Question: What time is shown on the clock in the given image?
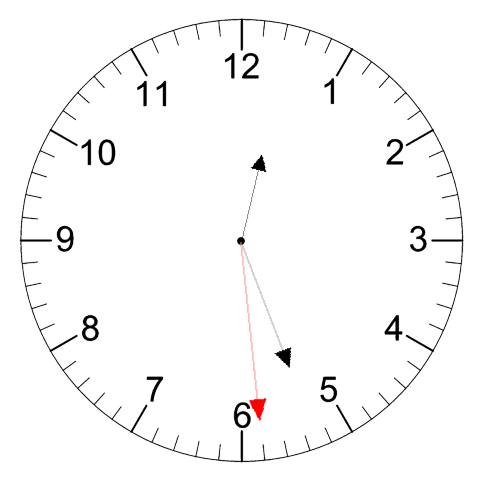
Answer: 12:26:29